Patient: sex M, age 32
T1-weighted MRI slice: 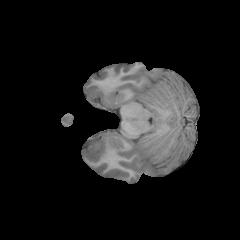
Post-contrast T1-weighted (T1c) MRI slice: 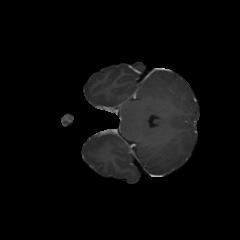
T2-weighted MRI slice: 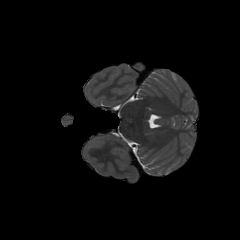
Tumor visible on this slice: no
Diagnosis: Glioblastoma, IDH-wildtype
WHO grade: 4